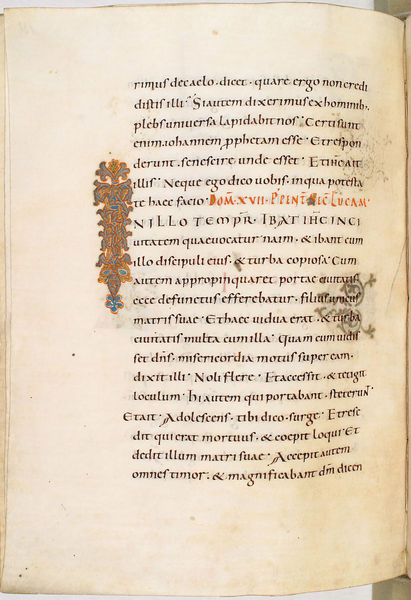
Titel: Gerocodex, Perikopenbuch
Institution: Darmstadt, Hessische Landesbibliothek
Schlagwörter: blau, blume, bunt, frau, schwarz, weiss, rot, malerei, muster, ornament, bibel, gold, adel, pflanze, schrift, papier, blue, red, black, old, yellow, ornamente, verzierung, print, brown, buch, jugend, druck, seite, text, buchstabe, buchstaben, pergament, orange, scroll, drawing, paper, lilien, emblem, decoration, gilt, spirale, fraktur, vegitabil, pen, writing, wort, letters, dokument, design, latein, ink, anmerkung, wörter, pencil, read, initial, book, buchmalerei, calligraphy, page, latin, illumination, words, manuscript, printed, flourish, kurrent, frau kind daumier, word, scan, characters, siete, lettering, scrawl, adolescent, nillo, vunt, sentenced